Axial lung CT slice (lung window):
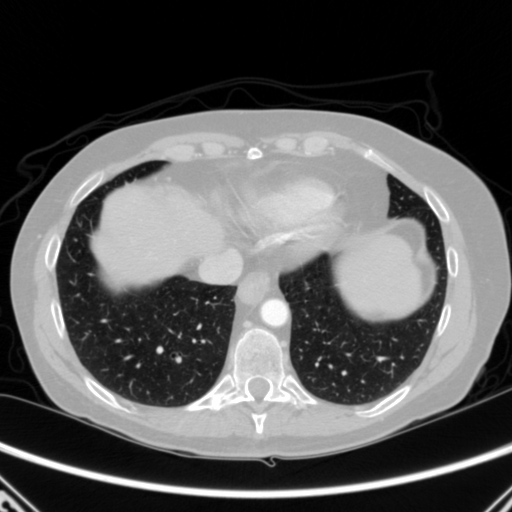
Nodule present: no